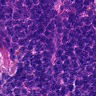
Metastatic tissue present: no